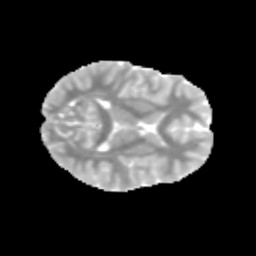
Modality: MD
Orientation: axial
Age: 13
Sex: female
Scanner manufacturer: siemens
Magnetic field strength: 3 T
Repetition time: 3.8 s
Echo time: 0.07 s